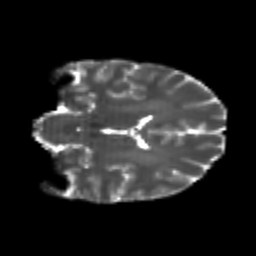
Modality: T2w
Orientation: coronal
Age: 21
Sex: female
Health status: healthy
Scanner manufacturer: philips
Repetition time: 7.386 s
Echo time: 0.08599 s